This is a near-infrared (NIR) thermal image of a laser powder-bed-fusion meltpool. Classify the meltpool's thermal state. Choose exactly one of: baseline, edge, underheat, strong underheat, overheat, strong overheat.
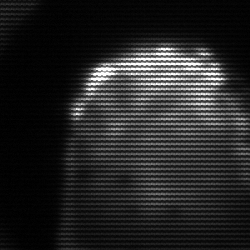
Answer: edge